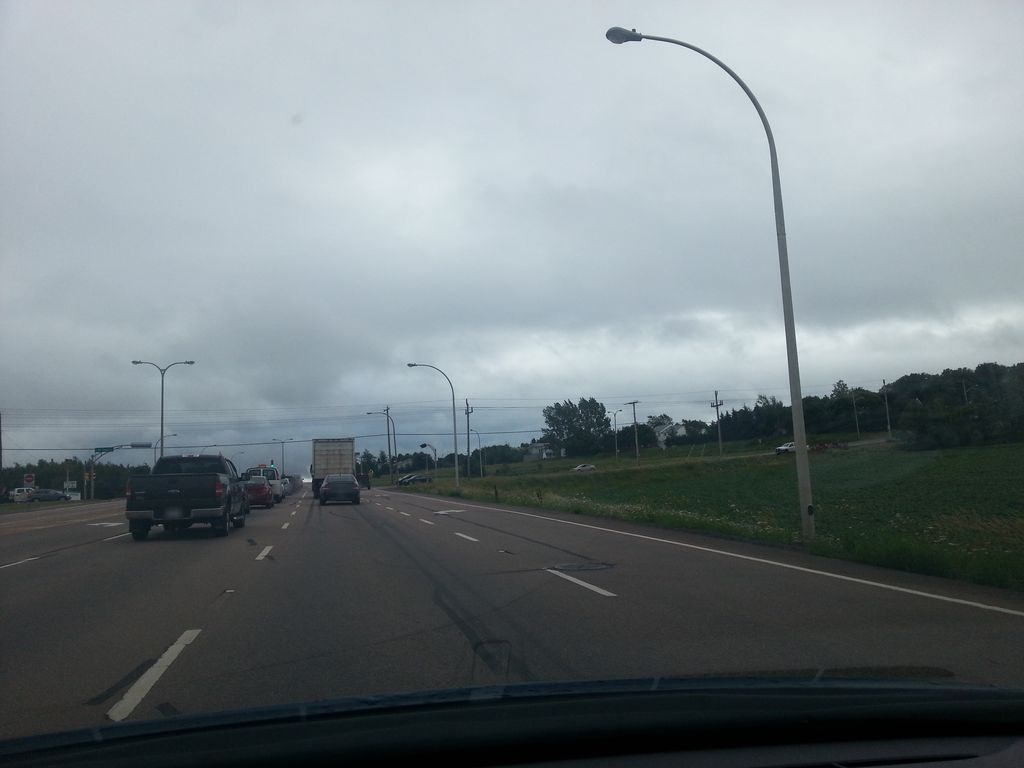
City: charlottetown